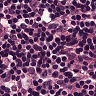
Metastatic tissue present: no